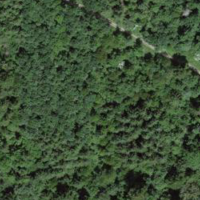
EUNIS habitat code: 43
Species observed at this site:
Prunus padus